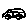
Label: car